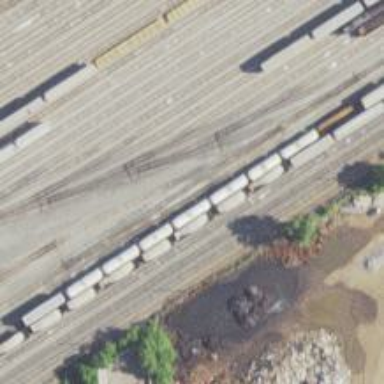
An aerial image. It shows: Railway yard used for servicing trains.